Field crop: maize
Growth stage: 1
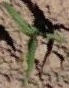
Species: maize